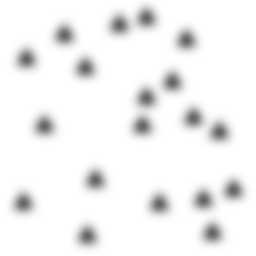
Squares: 0
Triangles: 19
Stars: 0
Total shapes: 19